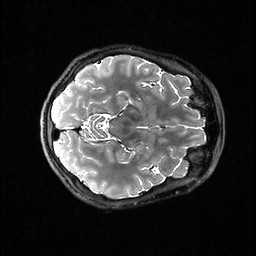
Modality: T2w
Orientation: axial
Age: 26
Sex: female
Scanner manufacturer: ge
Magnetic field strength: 3 T
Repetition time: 3.202 s
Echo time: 0.06711 s